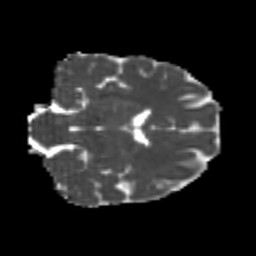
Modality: MD
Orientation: coronal
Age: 24
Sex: female
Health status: healthy
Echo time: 0.074 s